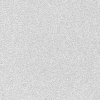
Atmospheric dust classification: dusty